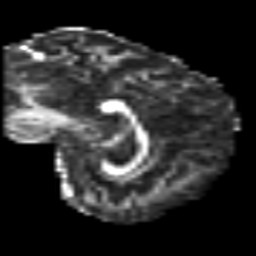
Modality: FA
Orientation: sagittal
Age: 39
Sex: female
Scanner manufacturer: siemens
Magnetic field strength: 3 T
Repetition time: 6.1 s
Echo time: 0.101 s